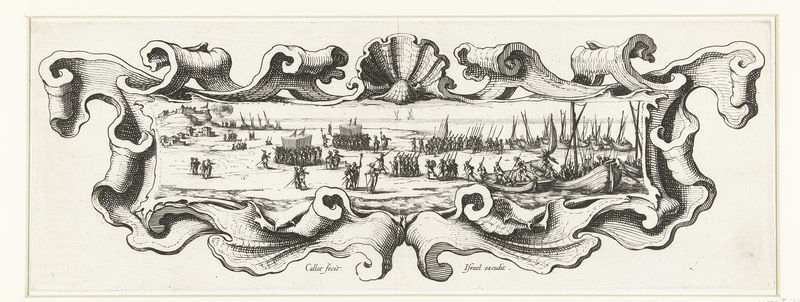
Titel: Ontscheping van troepen
Künstler: Jacques Callot
Standort: Amsterdam
Institution: Rijksmuseum
Schlagwörter: military, landscape, illustration, boats, pen and ink